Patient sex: M
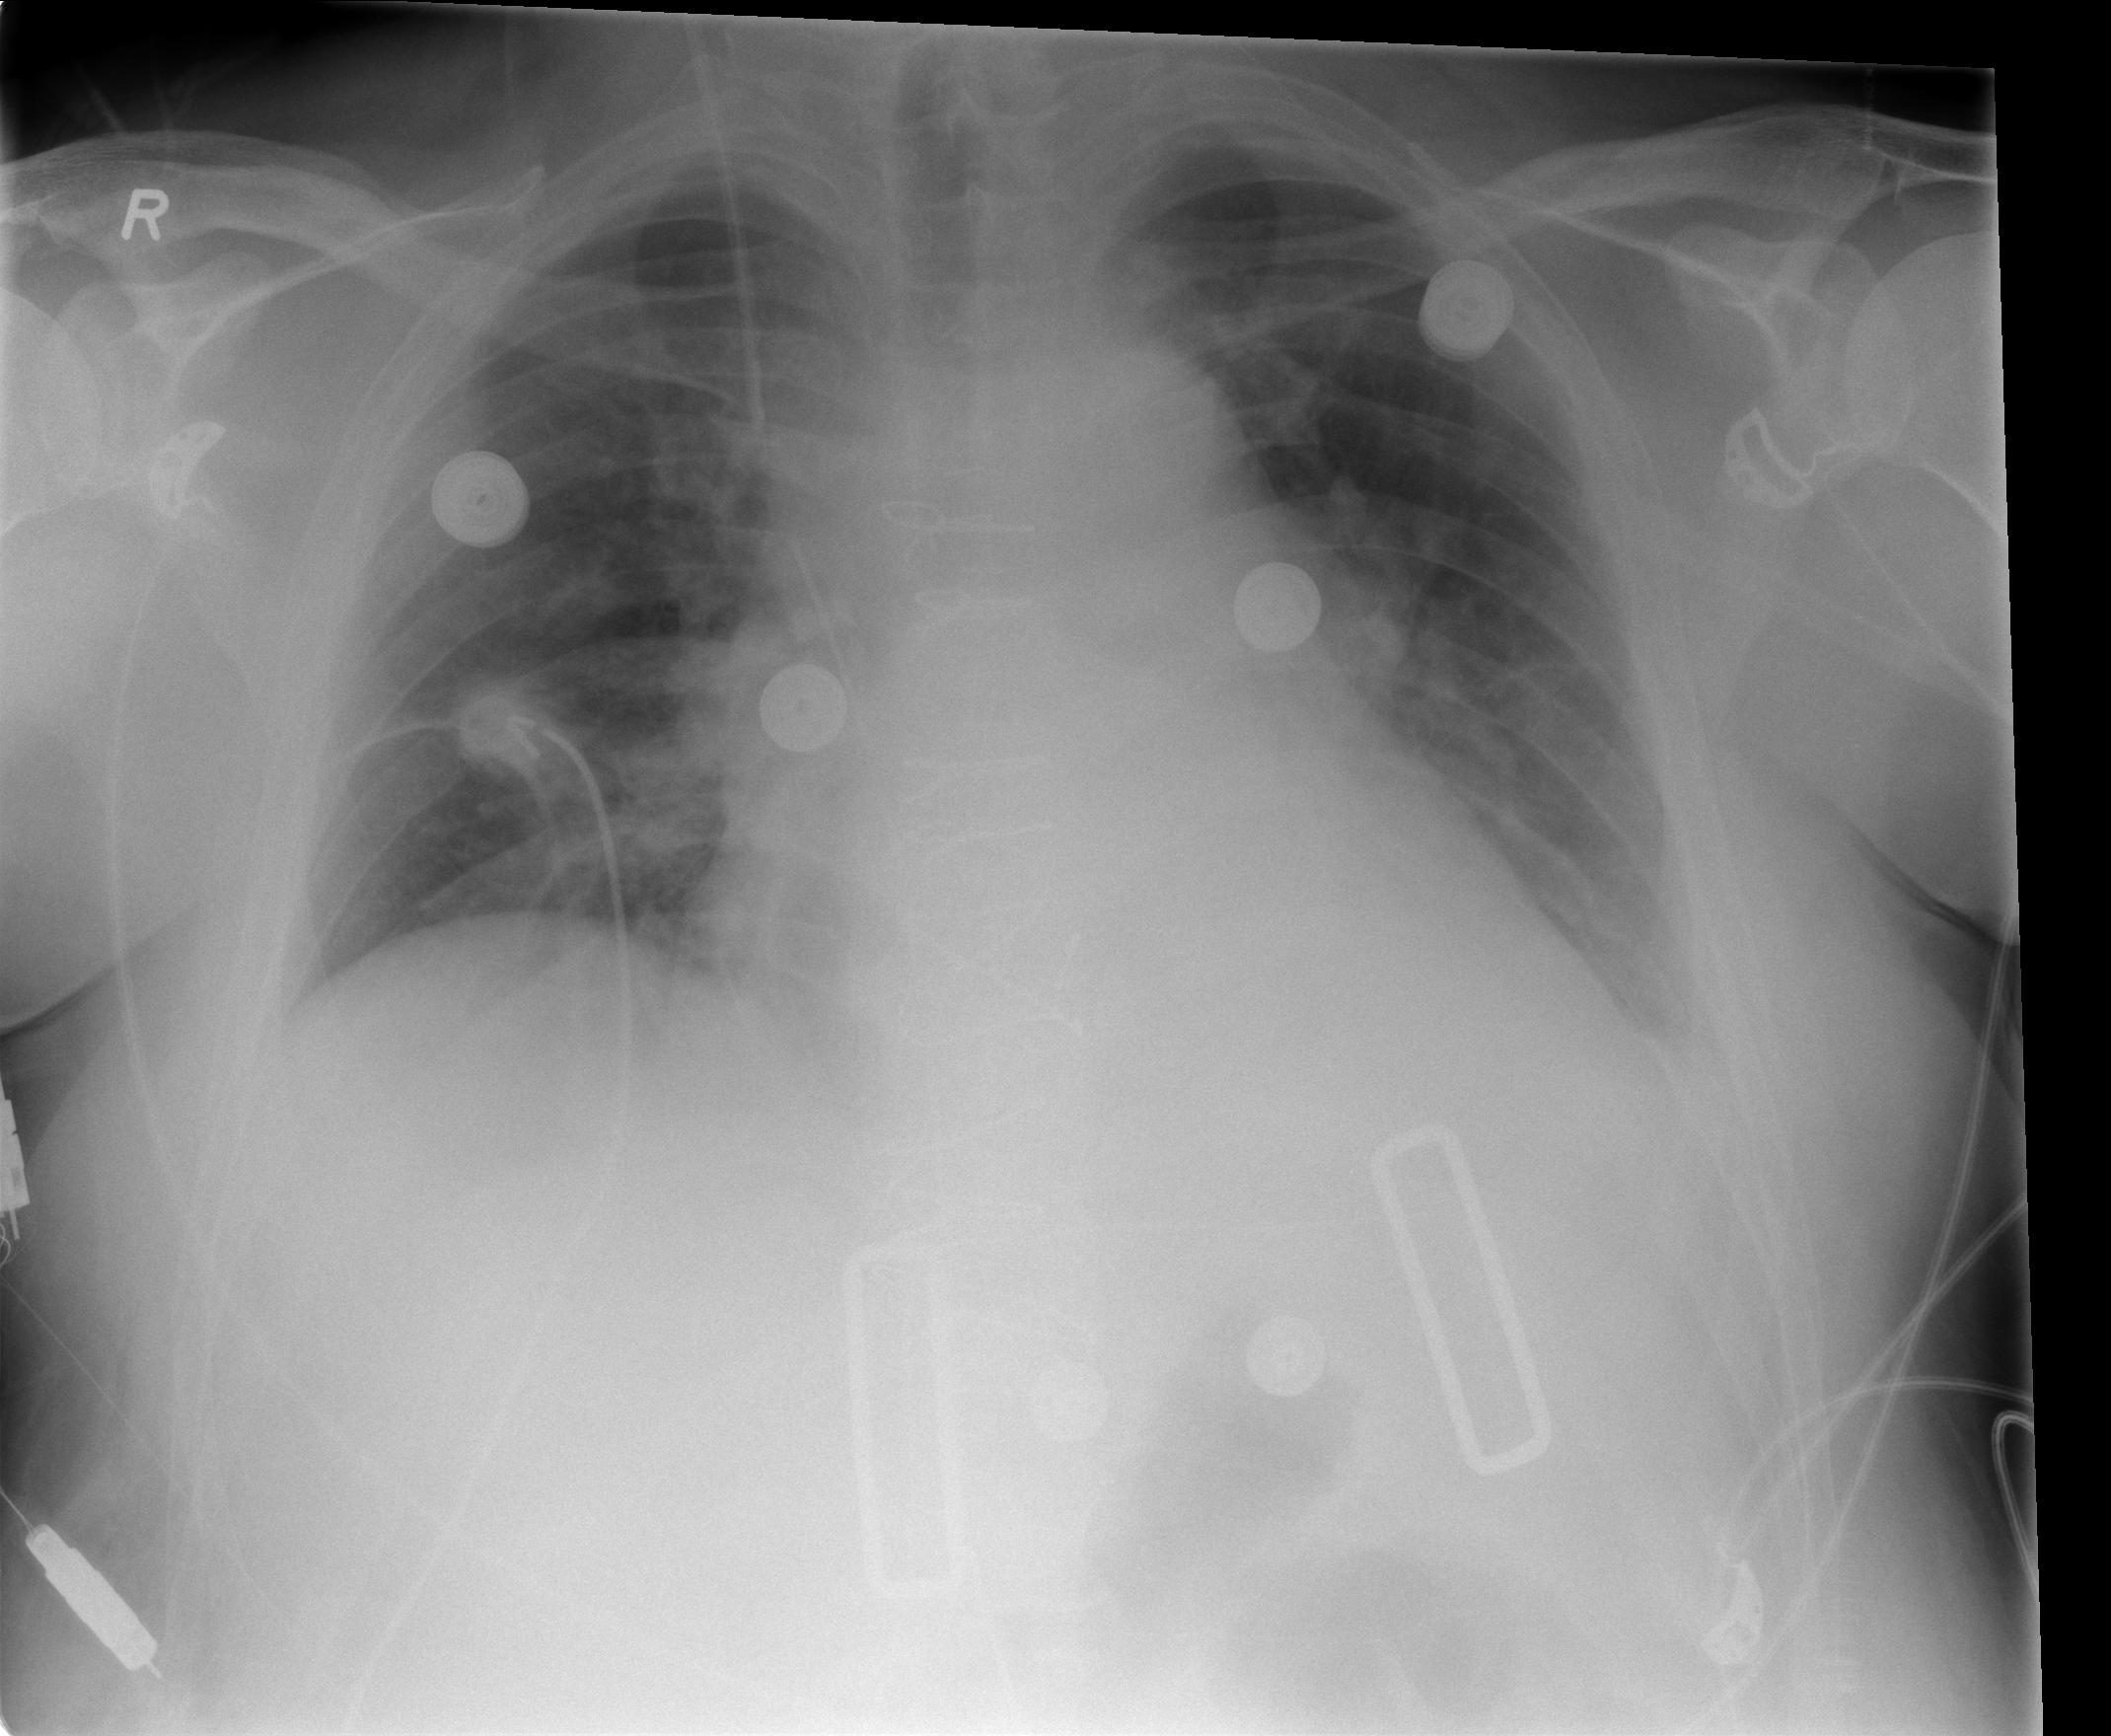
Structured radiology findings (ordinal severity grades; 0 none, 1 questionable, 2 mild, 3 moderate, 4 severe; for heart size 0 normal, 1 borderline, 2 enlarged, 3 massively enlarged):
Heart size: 2
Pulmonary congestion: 2
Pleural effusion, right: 0
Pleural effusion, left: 2
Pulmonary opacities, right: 0
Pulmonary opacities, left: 0
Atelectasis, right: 2
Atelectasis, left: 2